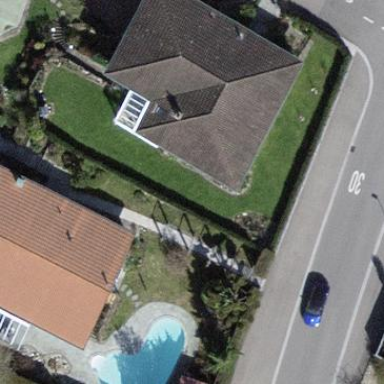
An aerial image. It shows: Building with tile roof.